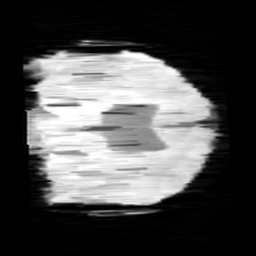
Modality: minIP
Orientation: coronal
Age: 9
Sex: male
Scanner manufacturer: siemens
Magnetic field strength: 3 T
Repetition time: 0.027 s
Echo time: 0.02 s